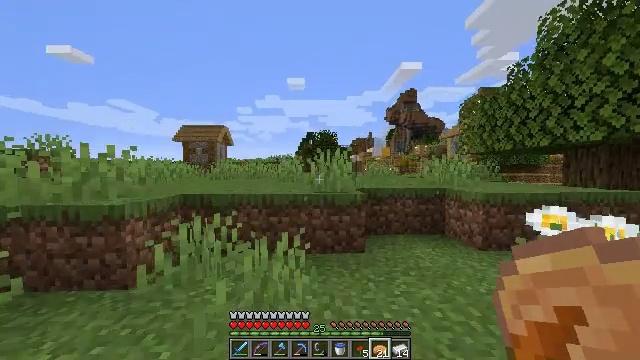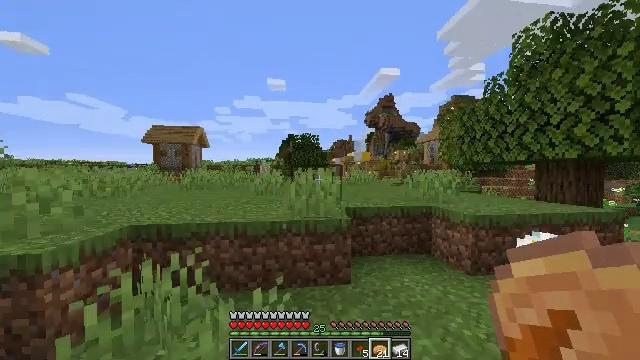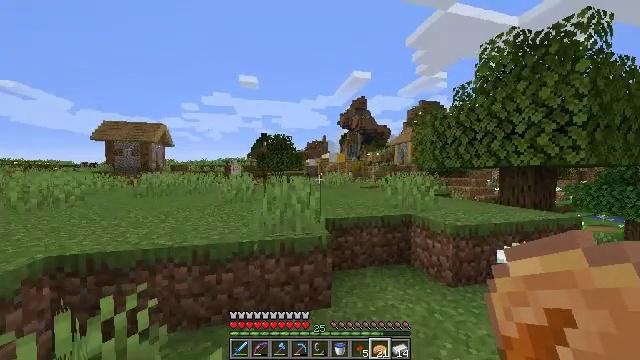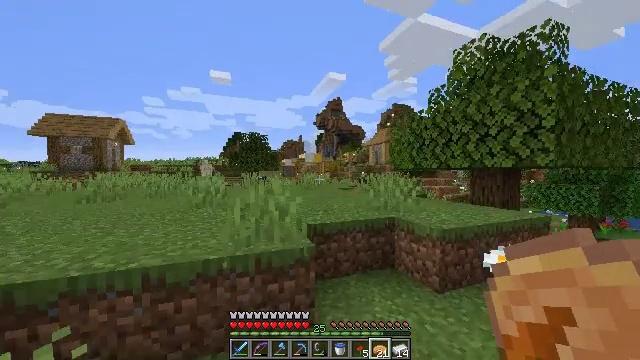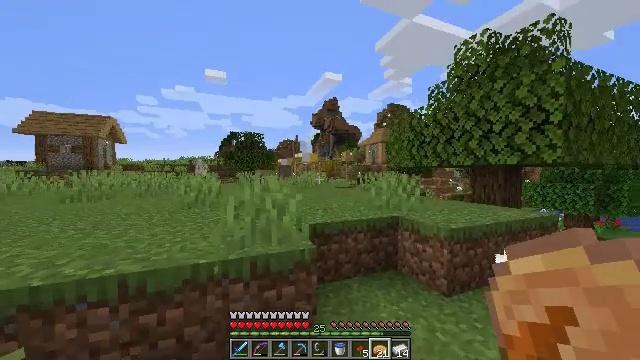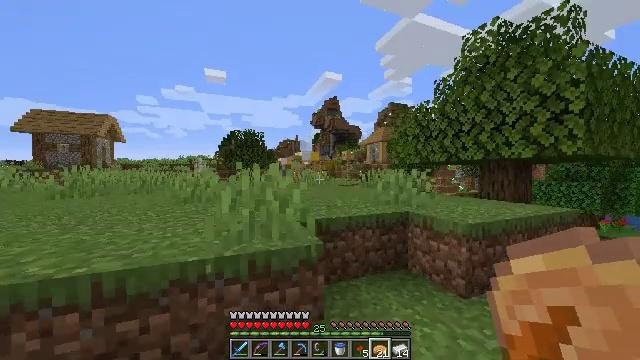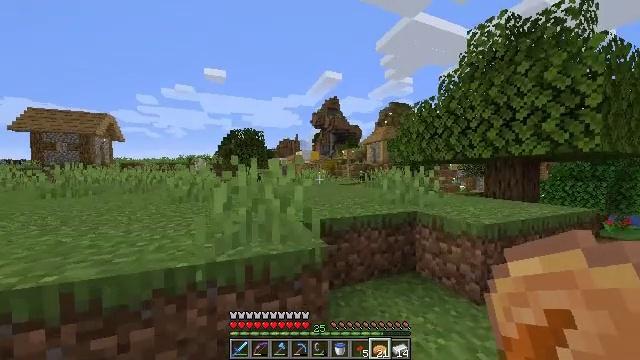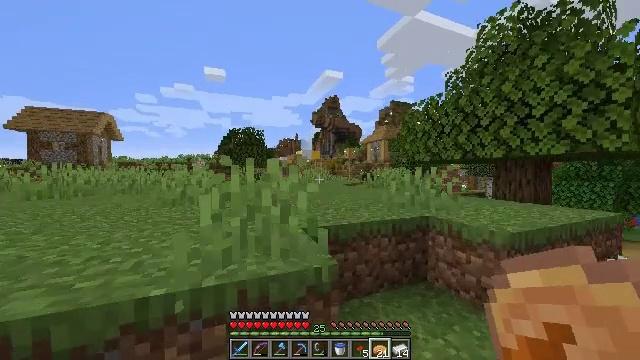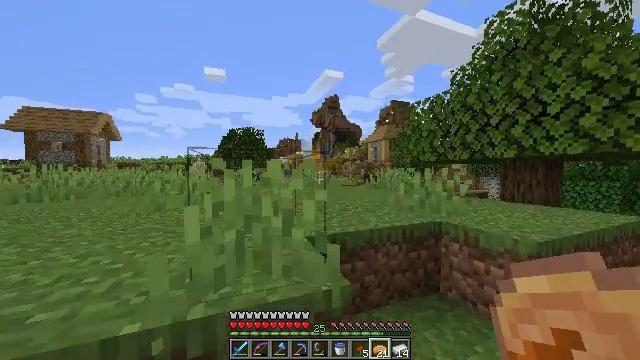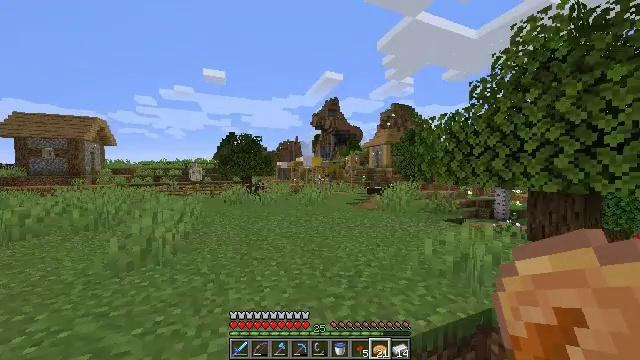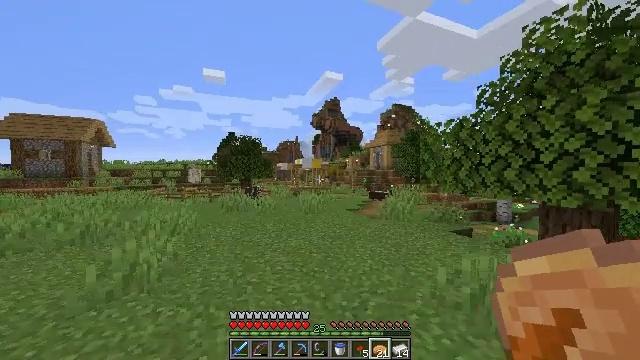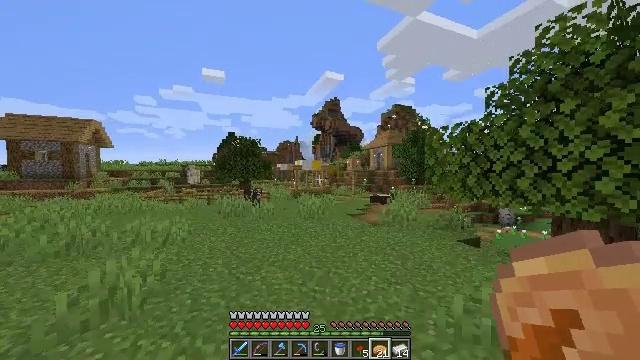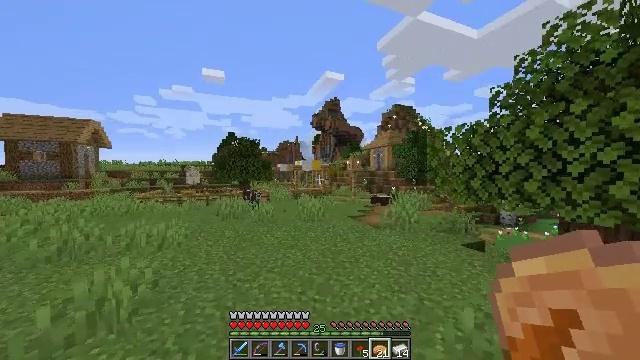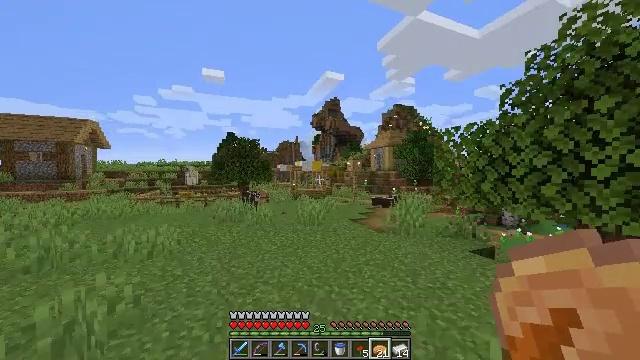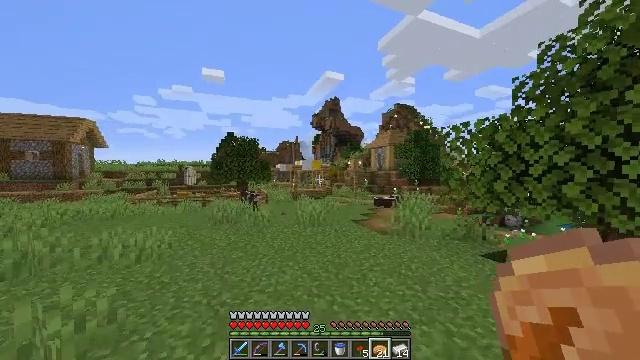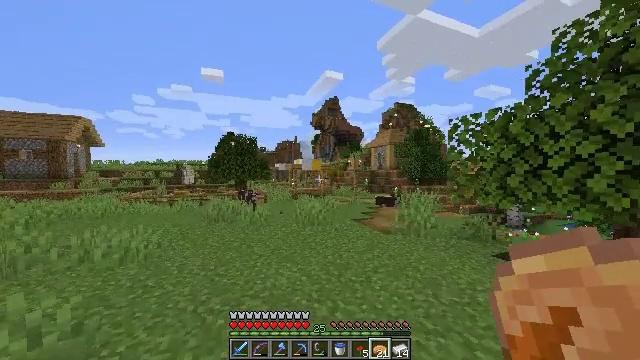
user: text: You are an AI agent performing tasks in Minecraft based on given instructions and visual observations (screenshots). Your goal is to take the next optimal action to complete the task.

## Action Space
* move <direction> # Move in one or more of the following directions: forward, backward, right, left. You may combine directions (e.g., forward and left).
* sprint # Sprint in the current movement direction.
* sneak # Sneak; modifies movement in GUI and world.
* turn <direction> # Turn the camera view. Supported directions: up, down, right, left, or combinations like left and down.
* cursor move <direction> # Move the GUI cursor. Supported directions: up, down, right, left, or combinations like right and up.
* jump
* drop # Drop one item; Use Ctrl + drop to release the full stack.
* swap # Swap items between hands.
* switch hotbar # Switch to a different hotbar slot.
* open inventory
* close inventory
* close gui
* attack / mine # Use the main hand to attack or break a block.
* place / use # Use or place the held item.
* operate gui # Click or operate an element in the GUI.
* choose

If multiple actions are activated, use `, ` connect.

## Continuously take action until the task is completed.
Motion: motion action
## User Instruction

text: Mine the oxeye daisy flower.
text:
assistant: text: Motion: move forward, sprint, turn right, jump
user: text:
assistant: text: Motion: move forward, sprint, turn right, jump
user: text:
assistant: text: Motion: move forward, sprint, turn right, jump
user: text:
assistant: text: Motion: move forward, sprint, turn right, jump
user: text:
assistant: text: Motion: move forward, sprint, jump
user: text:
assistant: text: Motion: move forward, sprint
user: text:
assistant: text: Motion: move forward, sprint
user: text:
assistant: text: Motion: move forward, sprint, jump
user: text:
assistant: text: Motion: move forward, sprint, jump
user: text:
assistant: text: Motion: move forward, sprint, jump
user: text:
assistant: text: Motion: move forward, sprint, jump
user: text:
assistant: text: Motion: move forward, sprint, jump
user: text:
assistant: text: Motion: move forward, sprint, jump
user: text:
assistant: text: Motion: move forward, sprint, jump
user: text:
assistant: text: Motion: move forward, sprint, jump
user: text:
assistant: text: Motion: move forward, sprint, turn right, jump
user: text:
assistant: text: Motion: move forward, sprint, turn right, jump
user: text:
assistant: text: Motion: move forward, sprint, turn right, jump
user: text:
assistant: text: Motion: move forward, sprint, jump
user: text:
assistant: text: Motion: move forward, sprint, jump
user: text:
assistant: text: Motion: move forward, sprint, turn right, jump
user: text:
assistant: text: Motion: move forward, sprint, turn right, jump
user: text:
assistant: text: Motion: move forward, sprint, turn right, jump
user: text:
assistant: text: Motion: move forward, sprint, turn right, jump
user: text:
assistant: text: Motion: move forward, sprint, turn right, jump
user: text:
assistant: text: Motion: move forward, sprint, turn right, jump
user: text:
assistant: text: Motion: move forward, sprint, jump
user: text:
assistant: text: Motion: move forward, sprint, jump
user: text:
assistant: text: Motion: move forward, sprint, jump
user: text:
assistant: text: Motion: move forward, sprint, jump